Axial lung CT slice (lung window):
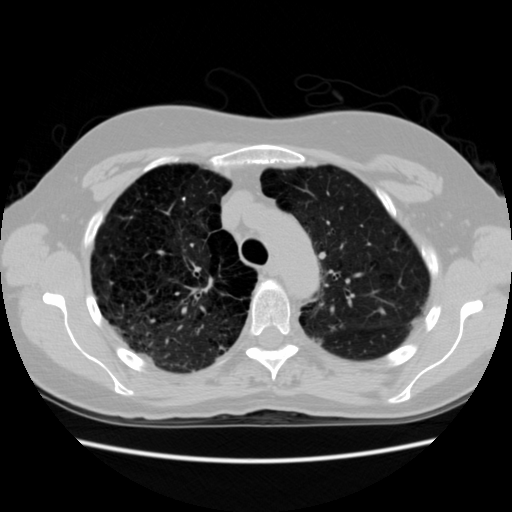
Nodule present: no